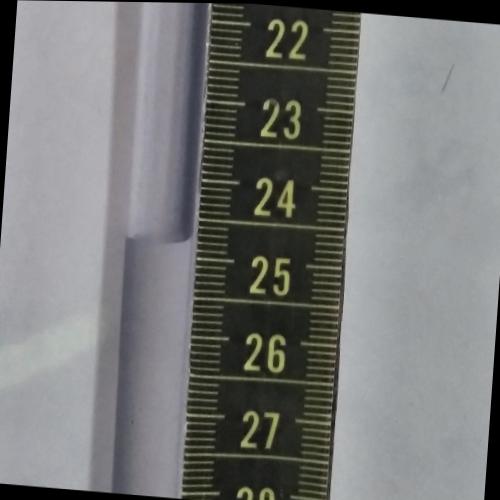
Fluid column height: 24.8 cm